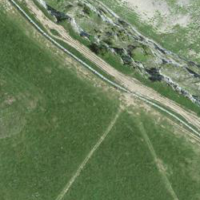
EUNIS habitat code: 24
Species observed at this site:
Astrantia major
Fagus sylvatica
Campanula glomerata
Dactylorhiza viridis
Coccinella septempunctata
Bistorta vivipara
Plantago media
Phyteuma orbiculare